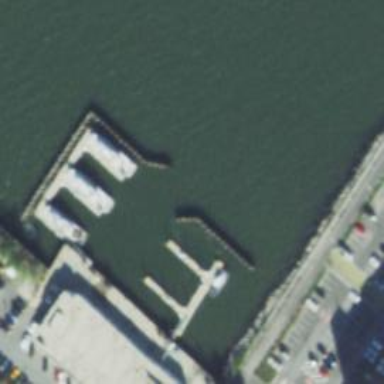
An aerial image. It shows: Breakwater structure.